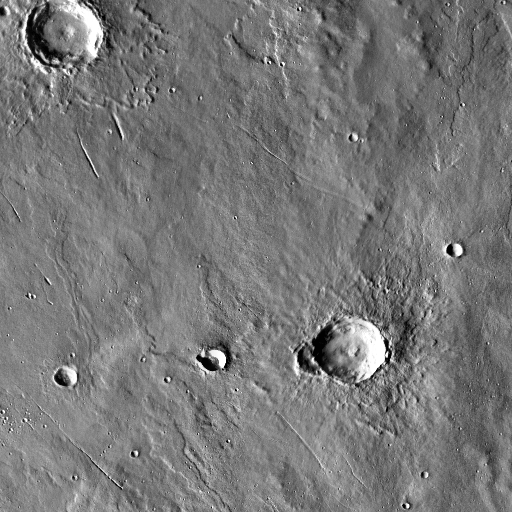
Crater classes present: Background, Other, Layered, Secondary